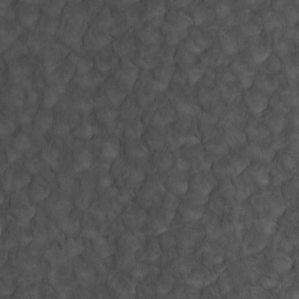
Label: non_frost